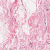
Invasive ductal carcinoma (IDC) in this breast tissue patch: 0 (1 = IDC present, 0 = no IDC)